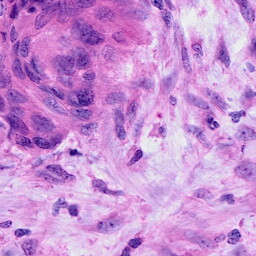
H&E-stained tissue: Cervix